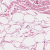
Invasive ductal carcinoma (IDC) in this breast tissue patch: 0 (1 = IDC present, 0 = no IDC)